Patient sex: M
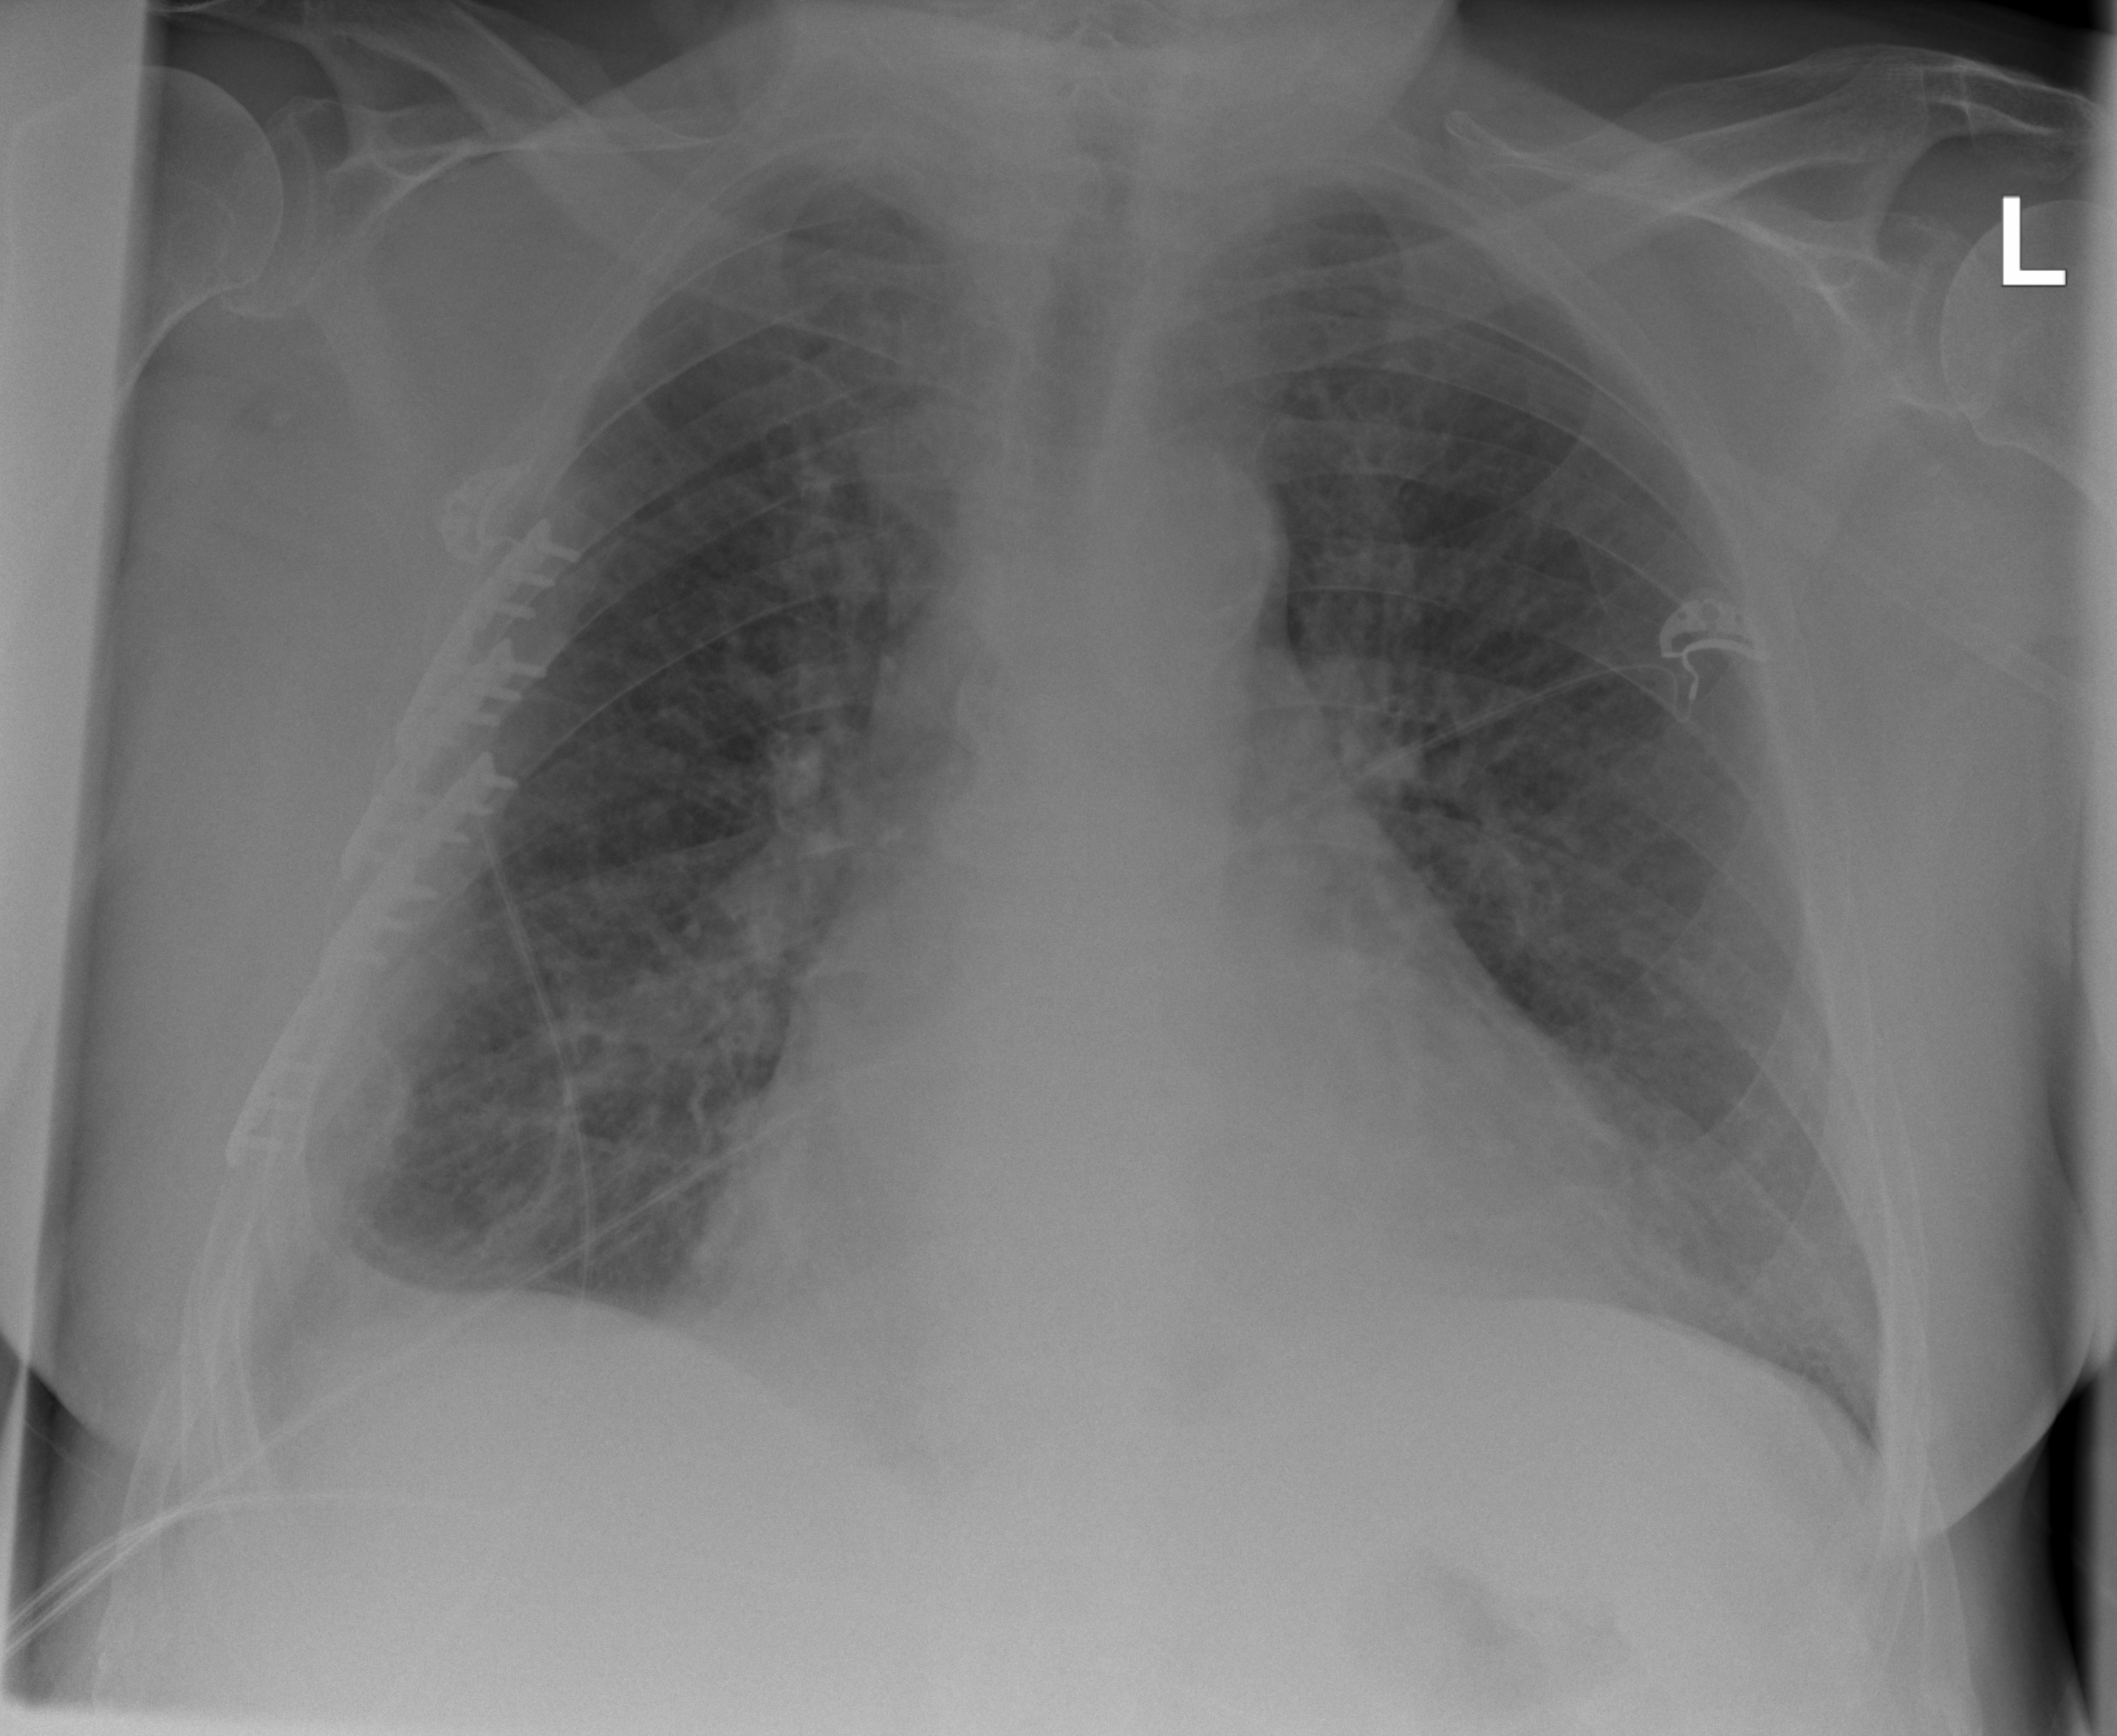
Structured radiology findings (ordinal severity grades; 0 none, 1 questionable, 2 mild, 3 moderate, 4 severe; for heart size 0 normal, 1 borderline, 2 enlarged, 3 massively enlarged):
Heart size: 3
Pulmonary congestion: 2
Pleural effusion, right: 2
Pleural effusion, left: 0
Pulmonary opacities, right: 0
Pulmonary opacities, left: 0
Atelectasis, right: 0
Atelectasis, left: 0